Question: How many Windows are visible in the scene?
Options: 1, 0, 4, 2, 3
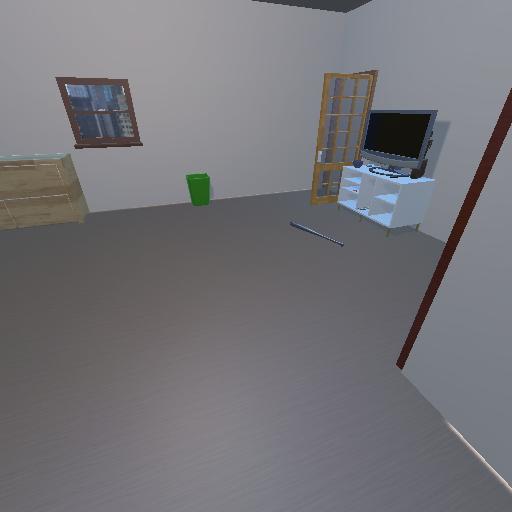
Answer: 1